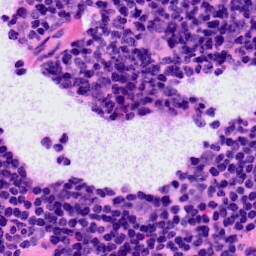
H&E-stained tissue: LymphNode